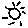
Label: sun